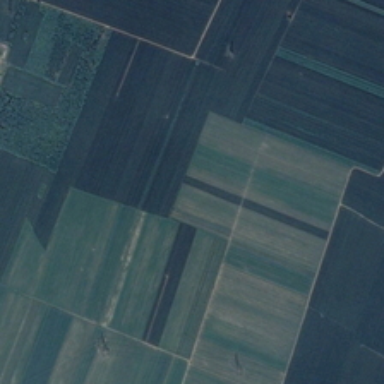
Many pieces of farmlands are together .